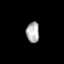
Tissue: prostate
Cell type: T cells
Senescence score: 0.7129
Nuclear area (px): 261
Mean DAPI intensity: 176.092